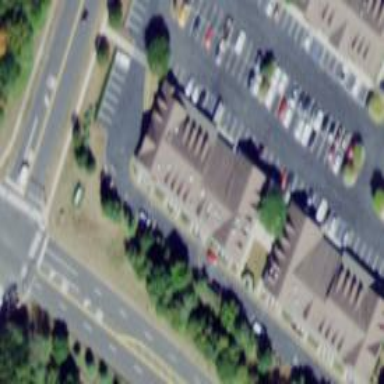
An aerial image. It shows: Retail building.